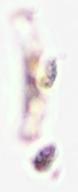
Label: Detritus